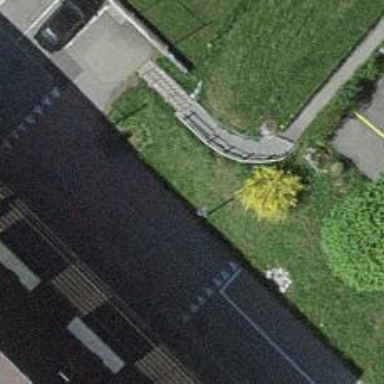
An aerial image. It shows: Road with steps.